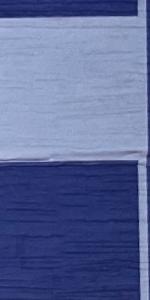
Label: Empty